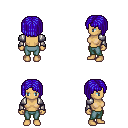
a pixel art fantasy rpg character, female body template, human, tanned skin, steel arm armor, teal pants, blue pageboy hairstyle, four views (front, back, left, right), 2x2 character sprite sheet, small pixel art, hard edges, no anti-aliasing